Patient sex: F
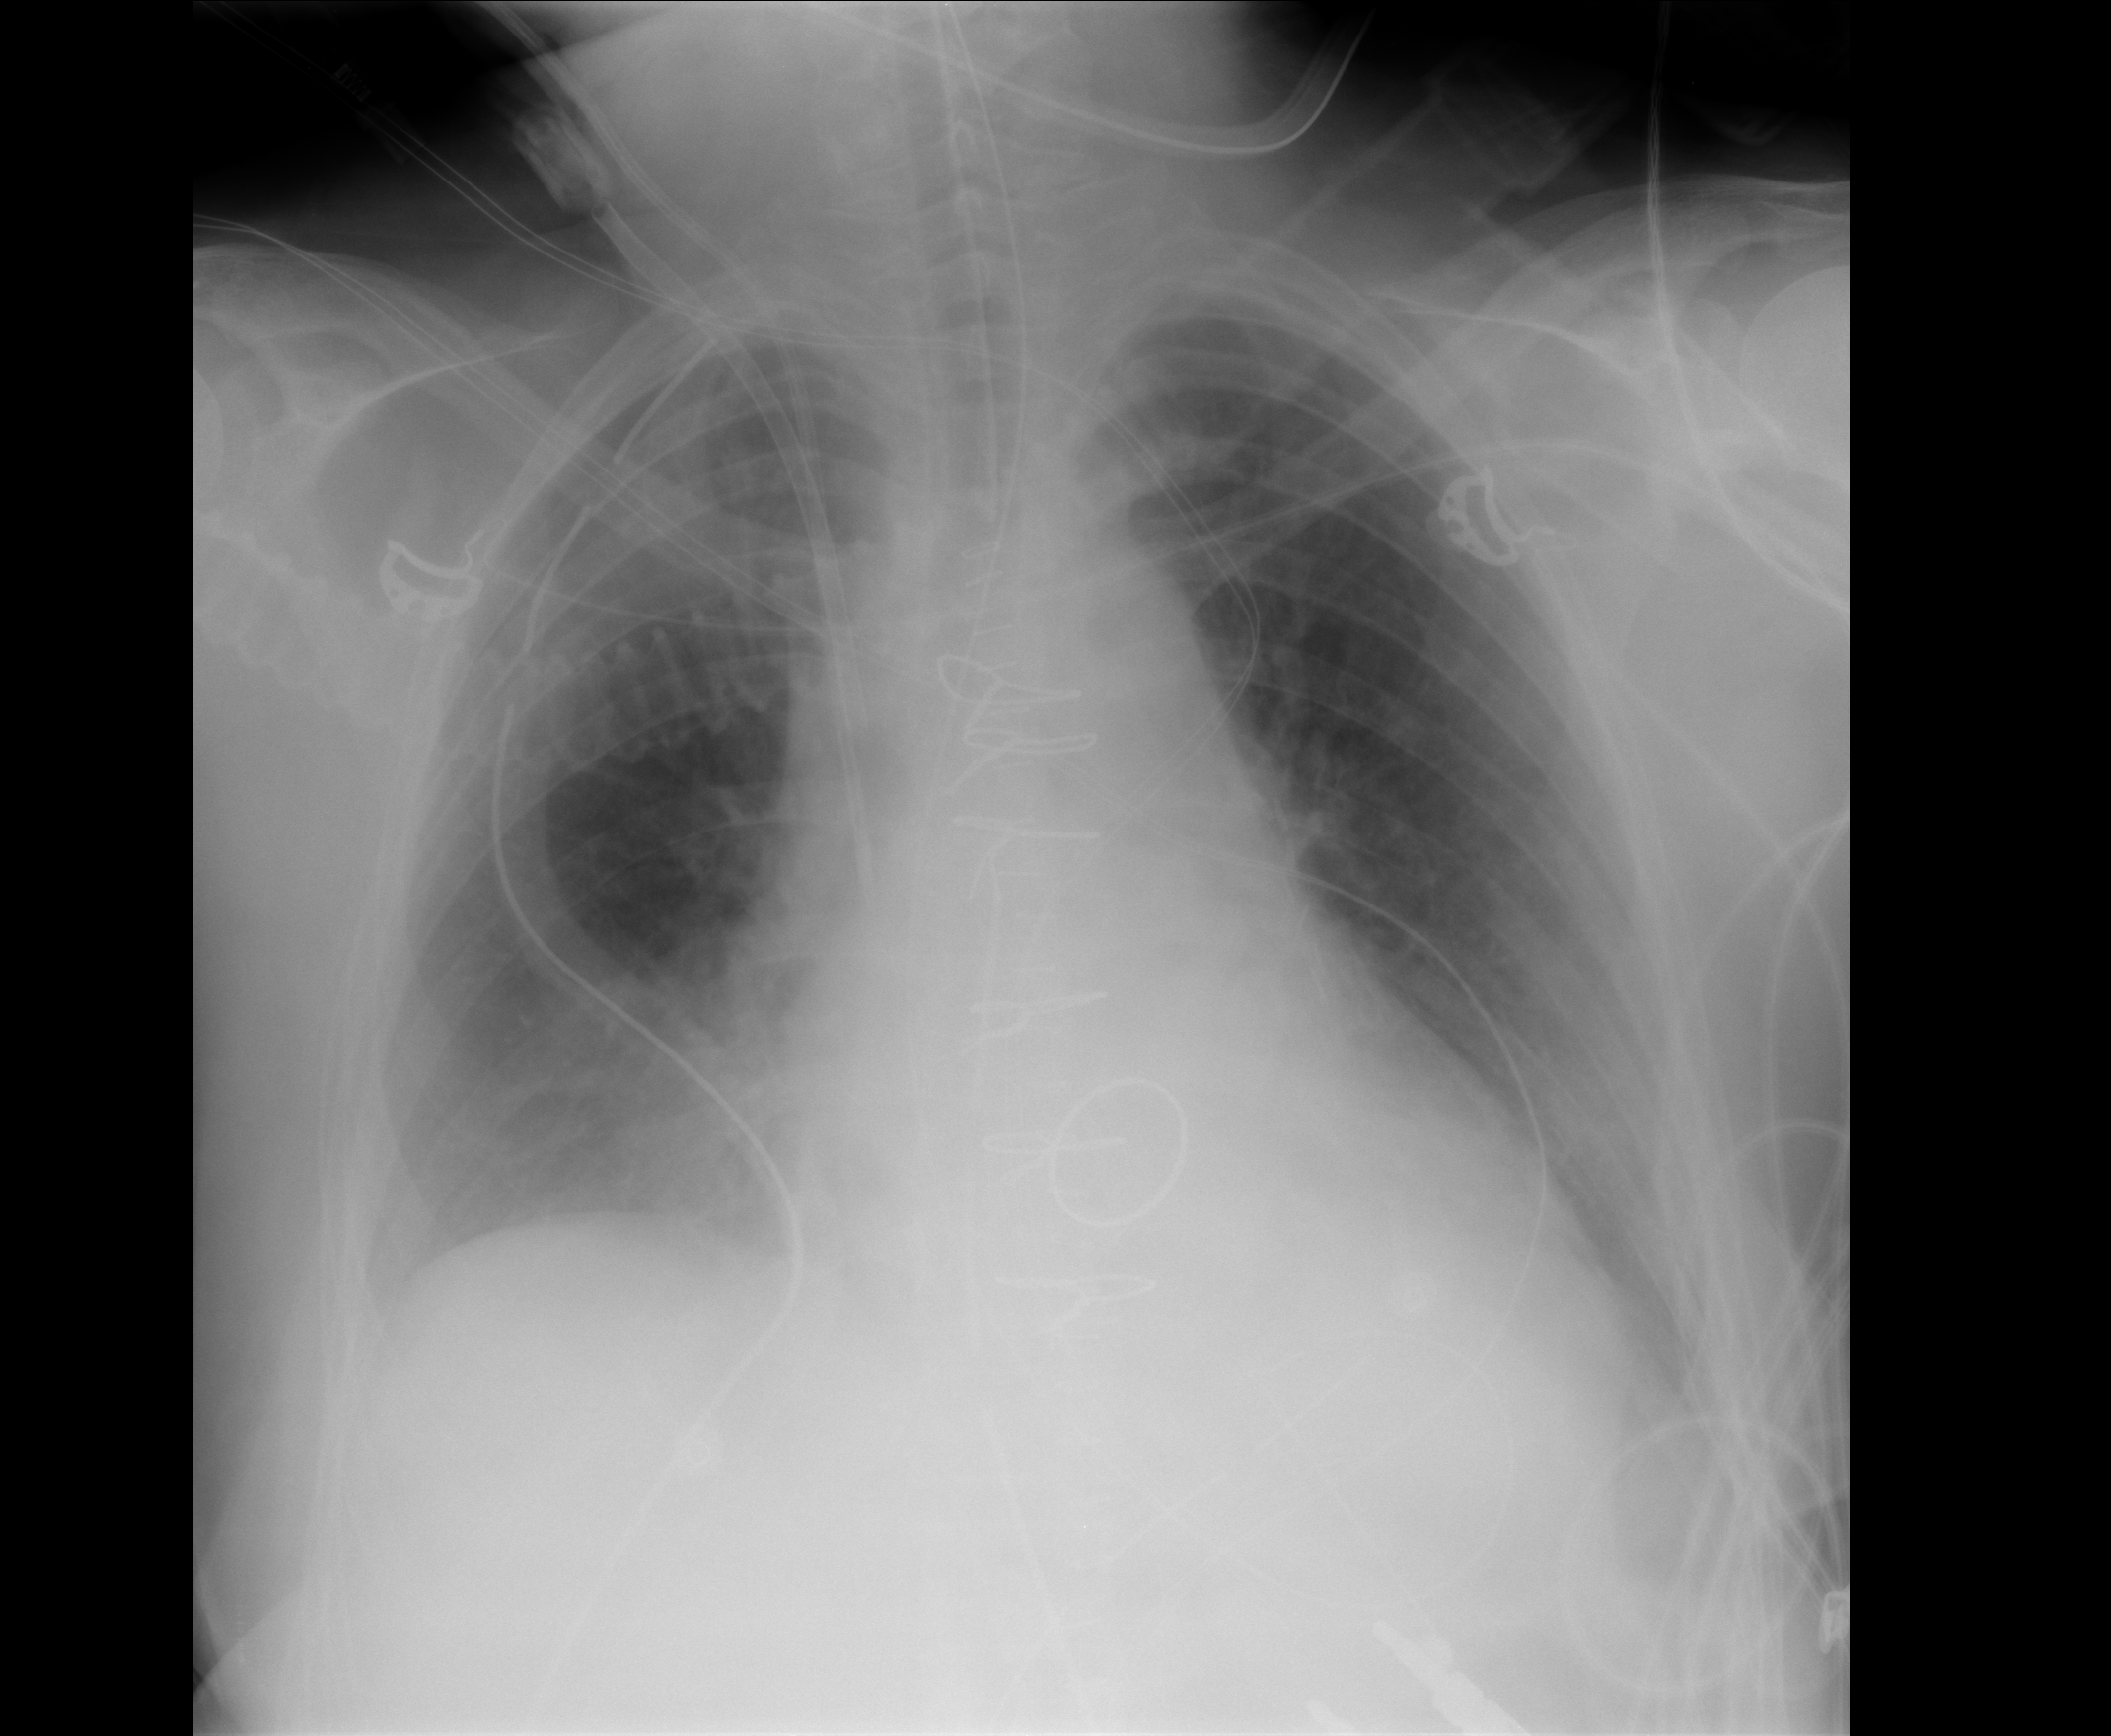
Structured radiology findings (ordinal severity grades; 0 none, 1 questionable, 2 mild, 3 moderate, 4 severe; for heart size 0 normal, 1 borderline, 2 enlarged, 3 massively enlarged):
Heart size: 2
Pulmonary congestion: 2
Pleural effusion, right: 2
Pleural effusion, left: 2
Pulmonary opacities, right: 0
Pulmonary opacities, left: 0
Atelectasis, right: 2
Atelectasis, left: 2